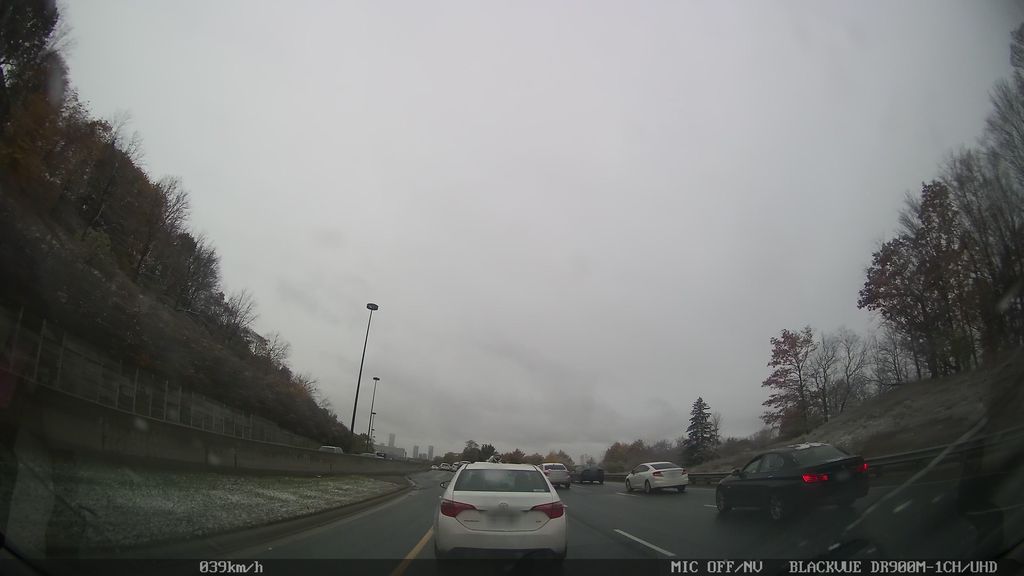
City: toronto